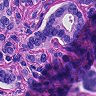
Metastatic tissue present: yes